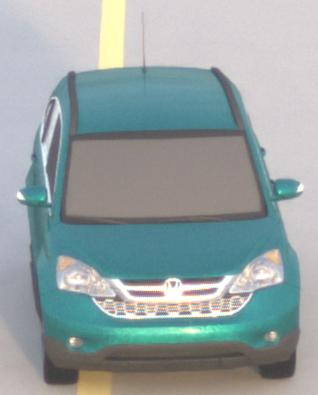
Make: Honda
Model: CR-V
Detailed model: CR-V (III) (04/10 - 10/12)
Model produced from: 2010
Model produced until: 2012
Doors: 5
Color: blue
Road condition: dry road
Daytime: sunrise or sunset
Contrast: low contrast